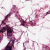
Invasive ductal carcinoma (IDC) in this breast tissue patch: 0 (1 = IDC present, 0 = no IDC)